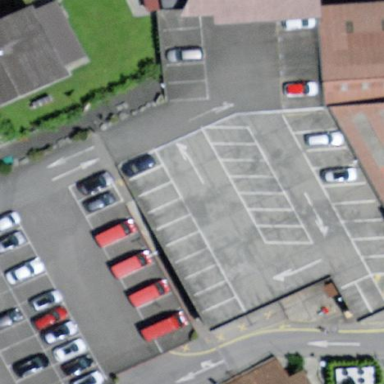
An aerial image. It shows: Rooftop parking area with asphalt surface.